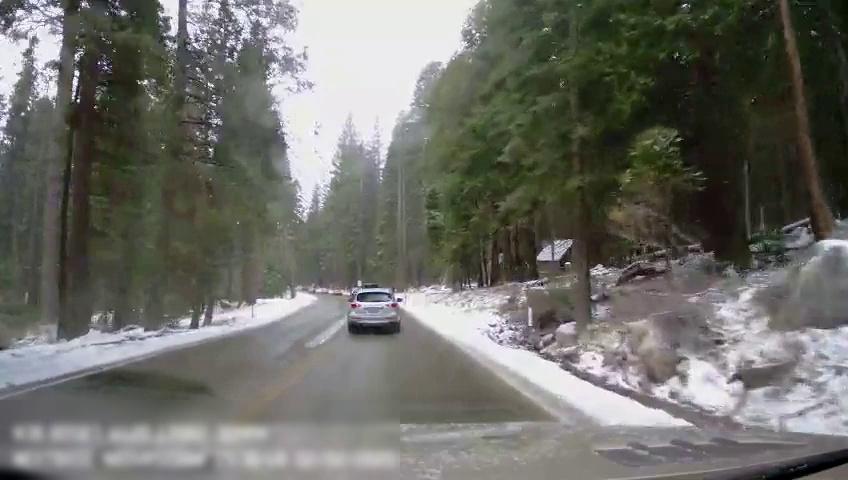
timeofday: Day
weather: Snowy
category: Drivable Space
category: Vehicles | Car
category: Vehicles | Truck
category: Vehicles | SUV
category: Lanes | Current Lane
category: Lanes | Opposite Lane
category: Lanes | Current Lane